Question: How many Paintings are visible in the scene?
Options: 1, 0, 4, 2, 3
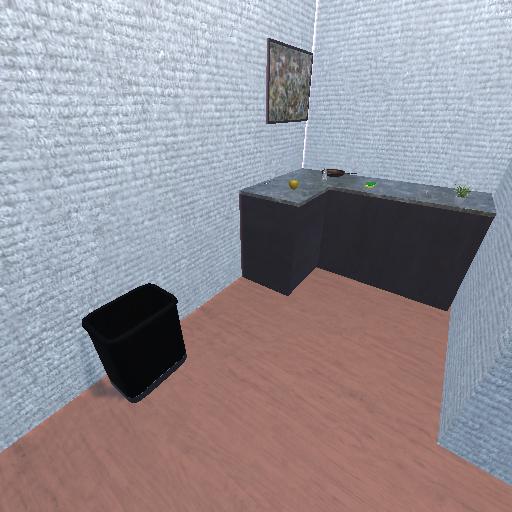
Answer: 1